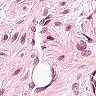
Metastatic tissue present: yes